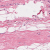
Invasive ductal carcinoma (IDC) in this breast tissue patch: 0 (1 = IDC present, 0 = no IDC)